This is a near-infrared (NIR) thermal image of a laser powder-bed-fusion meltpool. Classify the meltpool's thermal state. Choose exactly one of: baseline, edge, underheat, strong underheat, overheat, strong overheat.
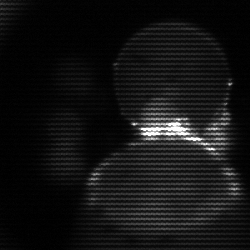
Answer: edge